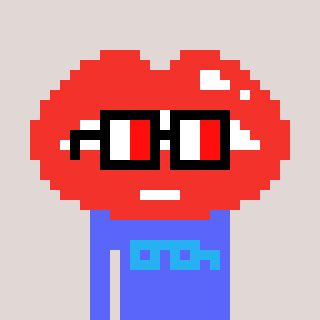
a pixel art character with square glasses with black frames and red eyes, a lips-shaped head and a purple-colored body on a warm background